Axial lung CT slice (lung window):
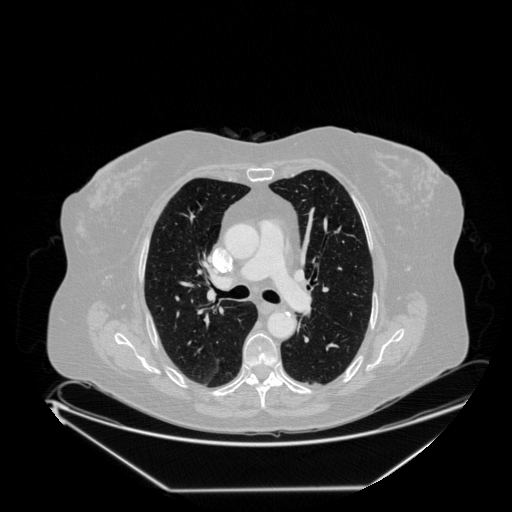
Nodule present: no